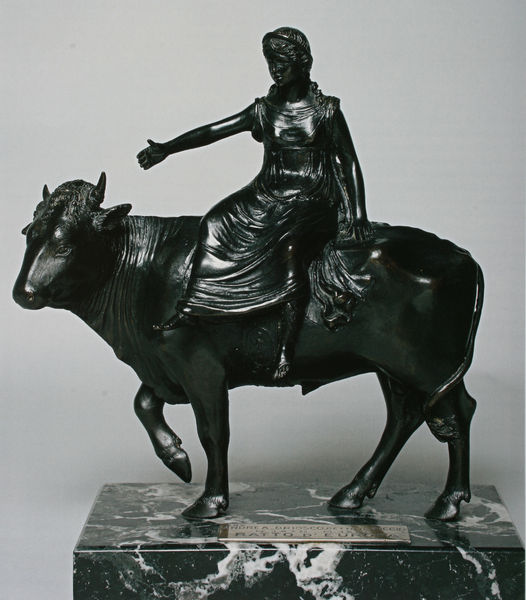
Titel: Raub der Europa
Künstler: Andrea Riccio
Standort: Florenz
Institution: Museo Nazionale del Bargello
Schlagwörter: gott, hand, weiß, grün, mädchen, sitzen, bewegung, brust, frau, geste, kleid, licht, marmor, rücken, schwarz, dame, tier, tuch, jung, arm, band, falten, sockel, hals, horn, figur, gewand, haarreif, ohren, zart, reiter, skulptur, statue, huf, hufe, reiten, ritt, schwanz, schrift, klein, kuh, rind, füsse, tafel, steif, inschrift, glanz, metall, bronze, faltenwurf, marmorsockel, plastik, poliert, dünn, zierlich, foto, gang, schild, messing, antike, oberfläche, noir, raub, plakette, mythologie, göttin, damensitz, hufen, aufschrift, maserung, sandale, antik, griechen, götter, zeus, maul, griechisch, mythos, sage, entführung, olympia, hörner, gottheit, jupiter, femme, bulle, ochse, stier, kleinplastik, gestreckt, mythen, legende, helena, europa, marmorierung, statur, reitend, enlevement, vache, vorderlauf, zeuss, noire, vorn, europe, verzappelt, entfürung, sockel marmor, ox, beef, ratto, rotter